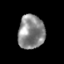
Tissue: skin
Cell type: Epithelial cells
Senescence score: 0.28
Nuclear area (px): 875
Mean DAPI intensity: 137.081